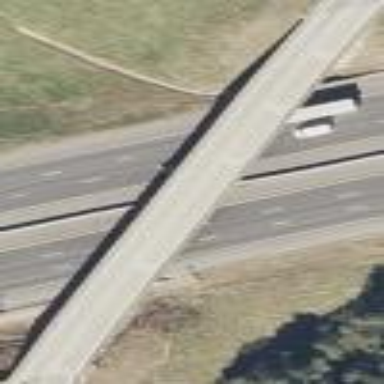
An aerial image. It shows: Man-made bridge.